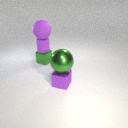
small green metal cube to the left of small purple metal cube